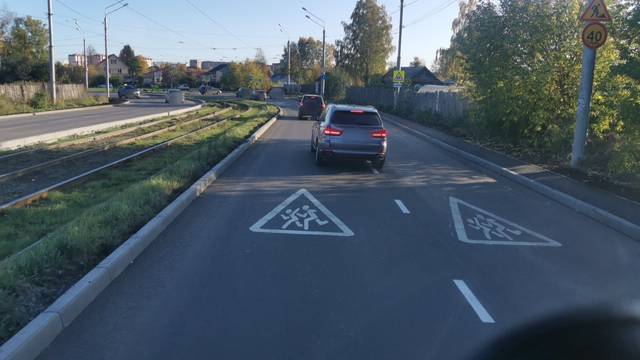
Region: Russia
Coordinates: 57.895, 59.953